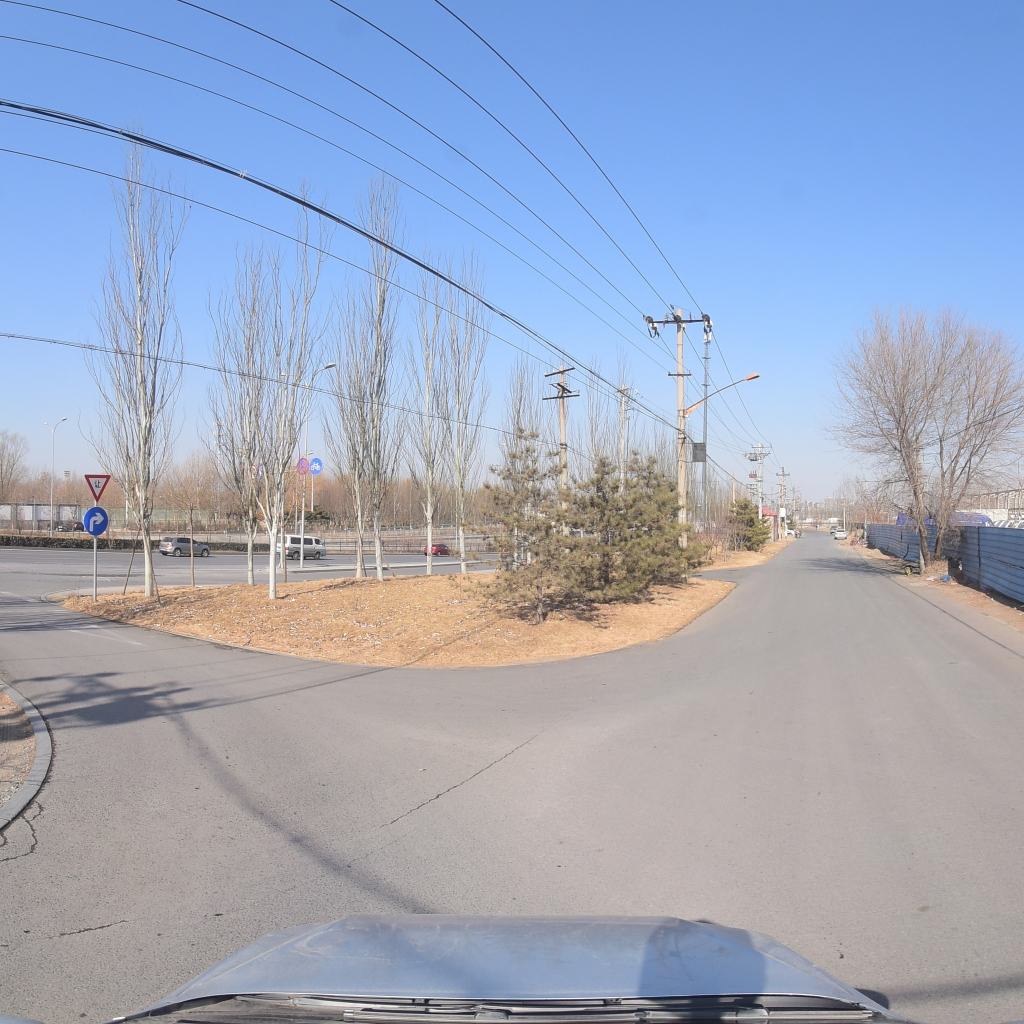
Region: Fengtai
Road damage annotations: longitudinal crack, longitudinal crack, longitudinal crack